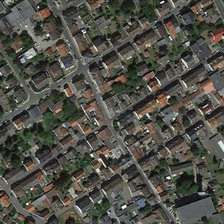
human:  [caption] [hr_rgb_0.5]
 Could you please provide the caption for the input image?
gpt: many buildings and many green trees are in a dense residential area .

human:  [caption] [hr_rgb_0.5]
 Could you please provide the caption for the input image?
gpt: many buildings and many green trees are in a dense residential area .

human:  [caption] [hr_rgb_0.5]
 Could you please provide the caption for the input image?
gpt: many buildings and many green trees are in a dense residential area .

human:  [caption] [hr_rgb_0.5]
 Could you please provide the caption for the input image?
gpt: many buildings and many green trees are in a dense residential area .

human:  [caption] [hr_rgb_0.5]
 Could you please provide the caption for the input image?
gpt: many buildings and many green trees are in a dense residential area .